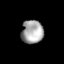
Tissue: lung
Cell type: Endothelial cells
Senescence score: 0.2295
Nuclear area (px): 504
Mean DAPI intensity: 163.696